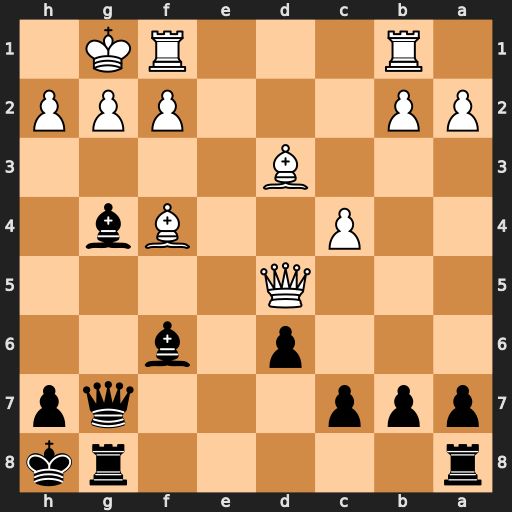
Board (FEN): r5rk/ppp3qp/3p1b2/3Q4/2P2Bb1/3B4/PP3PPP/1R3RK1
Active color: b
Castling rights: -
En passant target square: -
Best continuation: c6 Qxd6 Rad8